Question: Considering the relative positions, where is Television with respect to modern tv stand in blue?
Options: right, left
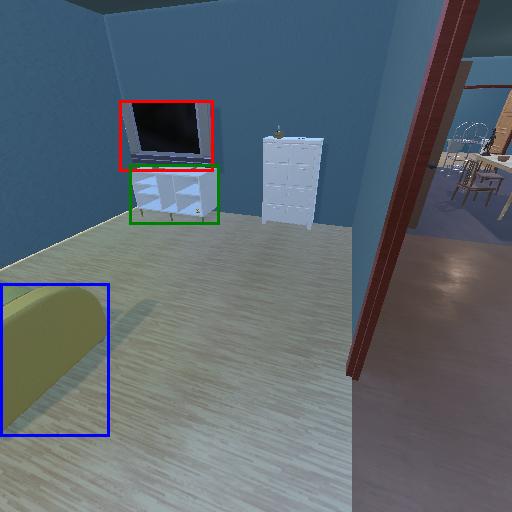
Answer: right